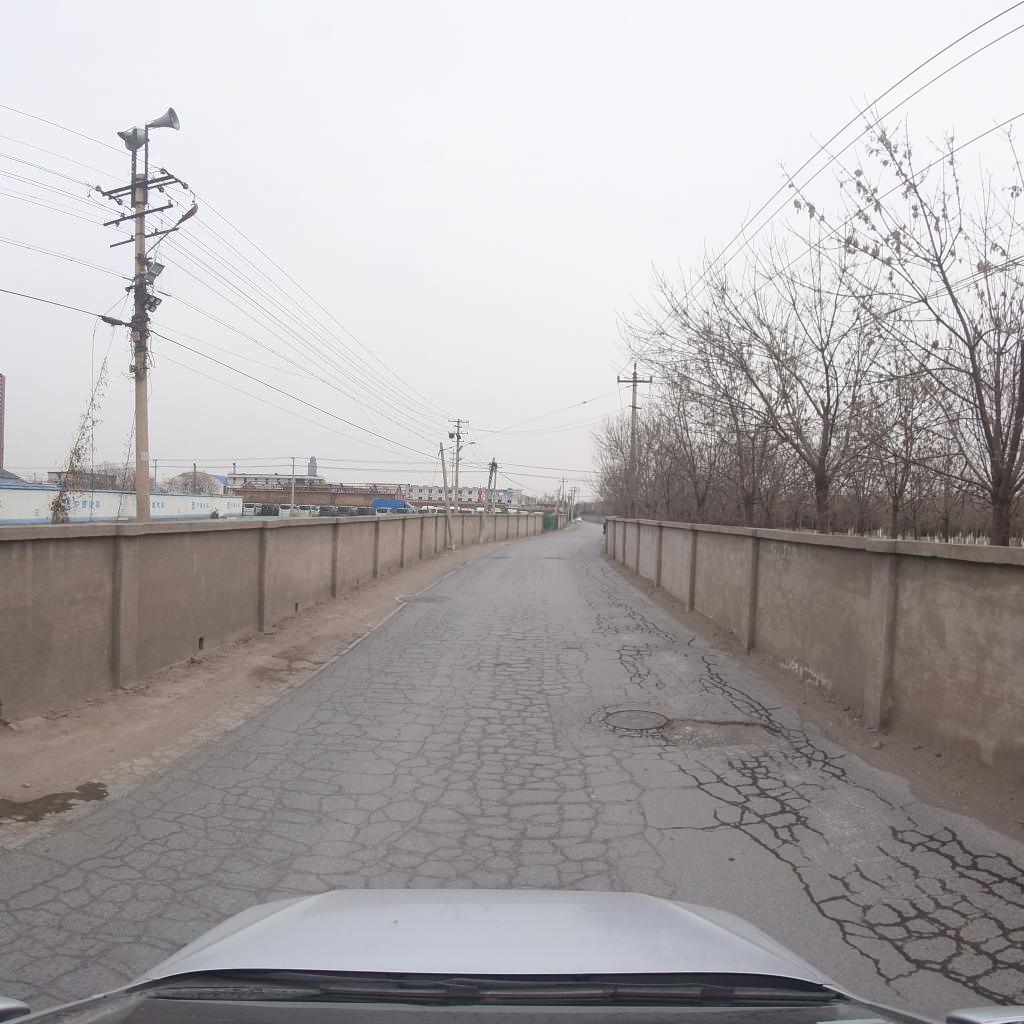
Region: Fengtai
Road damage annotations: manhole cover, pothole, alligator crack, manhole cover